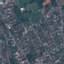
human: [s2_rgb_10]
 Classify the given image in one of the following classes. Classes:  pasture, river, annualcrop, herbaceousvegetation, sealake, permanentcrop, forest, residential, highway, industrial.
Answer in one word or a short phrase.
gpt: Residential